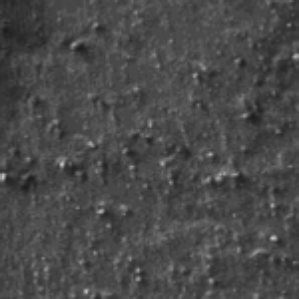
Label: frost